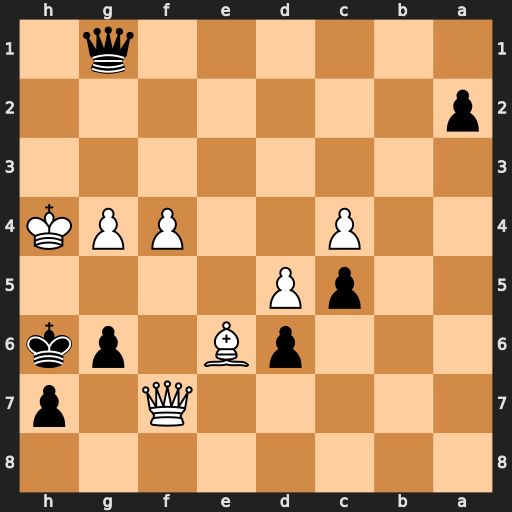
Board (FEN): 8/5Q1p/3pB1pk/2pP4/2P2PPK/8/p7/6q1
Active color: b
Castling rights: -
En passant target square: -
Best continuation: Qh2#